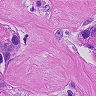
Metastatic tissue present: yes